Question: I'm trying to add a new feature to my existing app that let users create a profile and upload a pictures of their pets.
When a user login , he gets redirected into the profile which display his name and also he can add a picture of himself into the model which will get displayed on the profile page.

At the moment , I can retrieve the name into the template but I can't seem to display the user's name and upload picture at the same time.
Whenever I click Add picture , It doesn't let the user upload a picture instead I get this error
'''
'PictureForm' object has no attribute 'save'
pet = form.save(commit =False) ...
'''
I could design the page to let the user upload a picture but not display the name at the same time.
I think the problem lays in my profile.html and Profile function at views.py
'''
@login_required
def Profile(request):
Person = request.user.get_profile()
if not request.user.is_authenticated():
return HttpResponseRedirect('/login/')
if request.method == "POST":
form = PictureForm(request.POST ,request.FILE or None)
if form.is_valid():
pet = form.save(commit =False)
pet.save()
context = (
{'Person': Person} ,
{'form':PictureForm()}
)
return render_to_response('profile.html', context, context_instance=RequestContext(request))
'''
'''
from django import forms
from django.contrib.auth.models import User
from django.forms import ModelForm
from pet.models import *
class PictureForm(forms.Form):
class Meta:
model = Person
fields = ('image')
'''
'''
{% if Person %}
<ul>
<li>Name : {{Person.name}} </li>
</ul>
{% endif %}
<form method="POST" enctype="multipart/form-data" "action" >
{% csrf_token %}
<ul>
{{ form.as_ul }}
</ul>
<input type = "submit" value= "Add Picture" />
</form>
'''
'''
from django.db import models
from django.db.models.signals import post_save
from django.contrib.auth.models import User
class Person(models.Model):
user = models.OneToOneField(User)
name = models.CharField(max_length=100)
image = models.FileField(upload_to="images/",blank=True,null=True)
def __unicode__(self):
return self.name
class Pet(models.Model):
Person = models.ForeignKey(Person)
description = models.CharField(max_length=100)
image = models.FileField(upload_to="images/",blank=True,null=True)
def __unicode__(self):
return self.description
'''
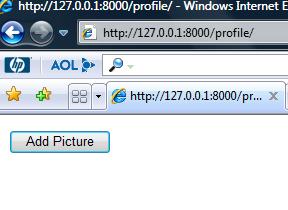
Answer: Erase your form.save(commit=False). You will only do that if you override your save method
'''
@login_required
def Profile(request):
Person = request.user.get_profile()
if not request.user.is_authenticated():
return HttpResponseRedirect('/login/')
if request.method == "POST":
form = PictureForm(request.POST ,request.FILES)
if form.is_valid():
form.save()
context = (
{'Person': Person} ,
{'form':PictureForm()}
)
return render_to_response('profile.html', context, context_instance=RequestContext(request))
'''
UPDATE:
'''
[.....]
board = Board.objects.get(board=picture.board)//remove this
the_id = board.id //remove this
return HttpResponseRedirect(reverse('world:Boat', kwargs={'animal_id': picture.board.id })) // change the_id into picture.board.id
'''